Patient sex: M
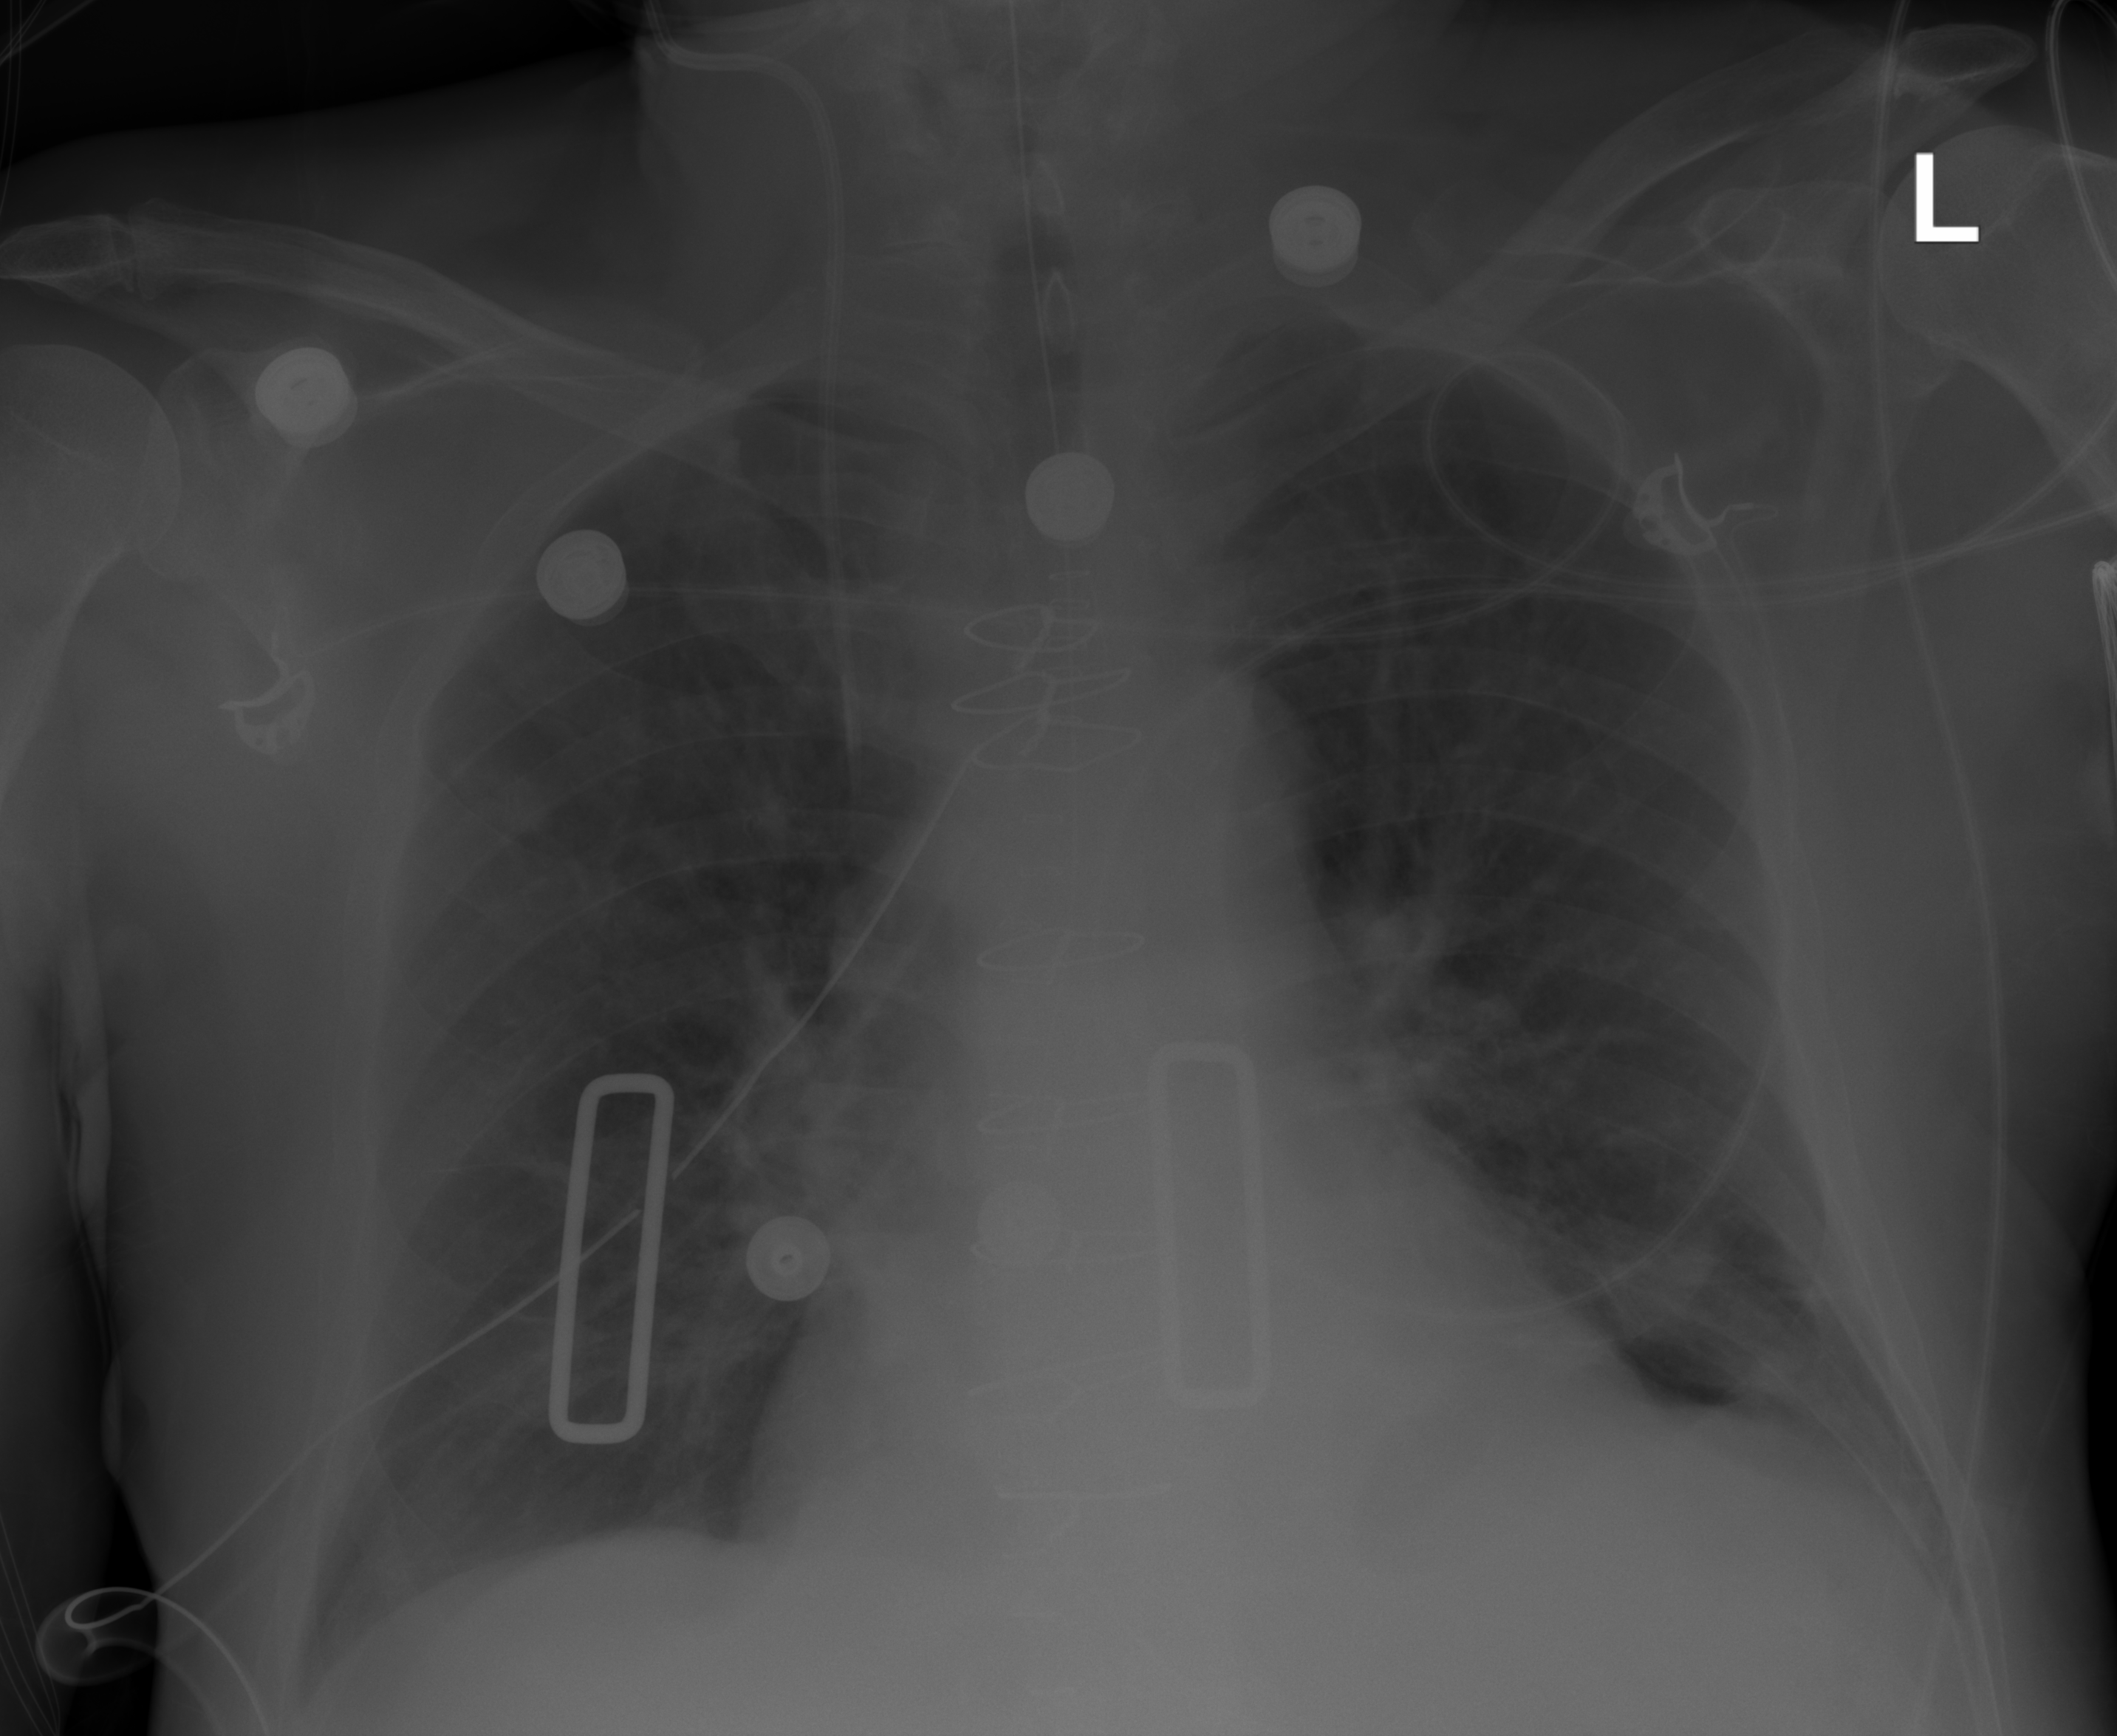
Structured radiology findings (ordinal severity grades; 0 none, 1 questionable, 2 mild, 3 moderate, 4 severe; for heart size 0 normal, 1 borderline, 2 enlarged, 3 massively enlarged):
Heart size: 2
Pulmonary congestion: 0
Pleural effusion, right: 0
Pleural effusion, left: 0
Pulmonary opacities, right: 0
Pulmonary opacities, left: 0
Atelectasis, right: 0
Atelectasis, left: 1